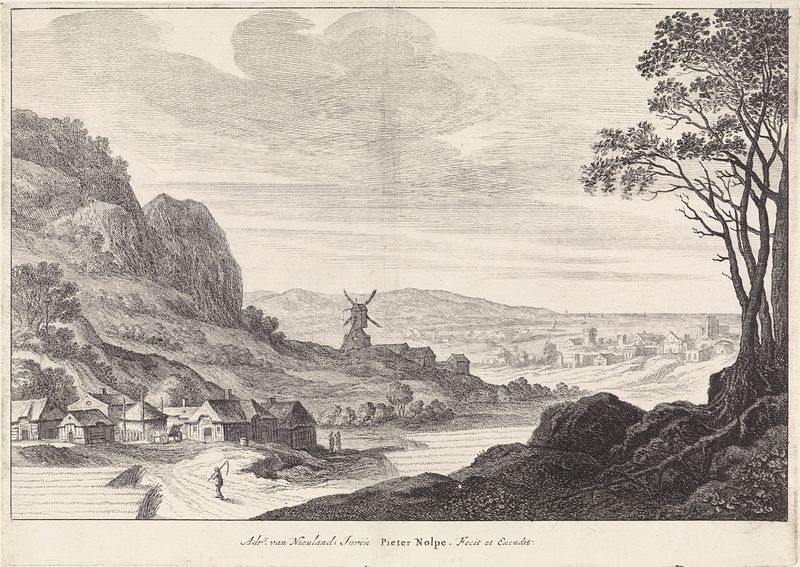
Titel: Kustlandschap met een molen
Künstler: Pieter Nolpe
Standort: Amsterdam
Institution: Rijksmuseum
Schlagwörter: berg, himmel, wolken, bäume, landschaft, frankreich, zeichnung, alt, feld, felder, häuser, mühle, windmühle, berge, gebirge, dorf, bauer, radierung, stich, bleistift, postkarte, sense, baume, pieter nolpe, peter nolpe, blesitift